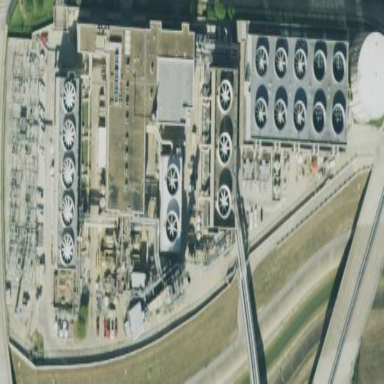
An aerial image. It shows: Industrial area with power plant.